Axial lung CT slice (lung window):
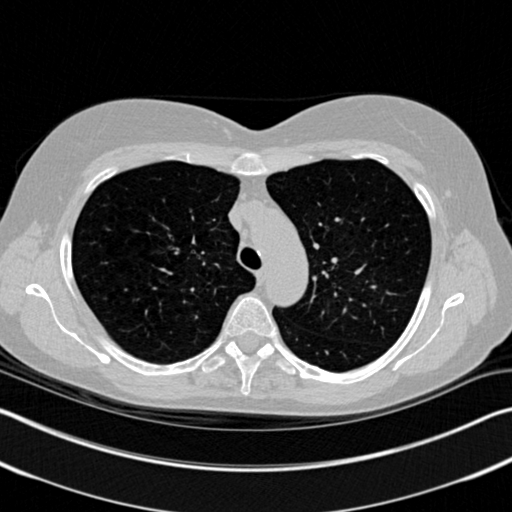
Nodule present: no